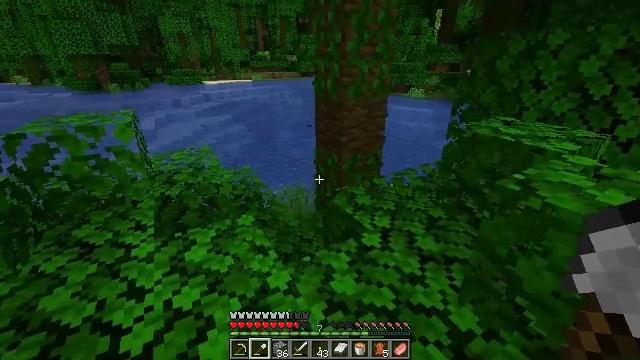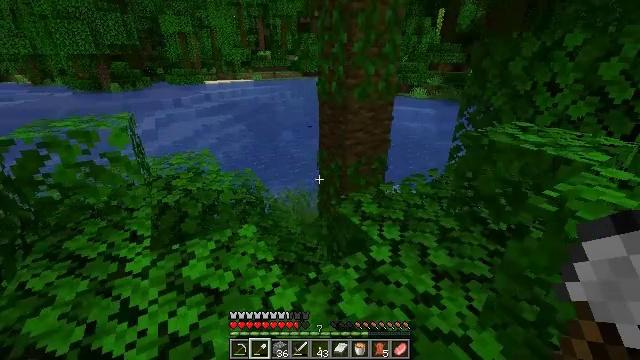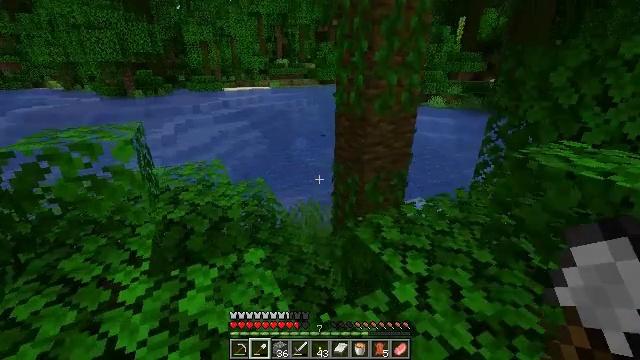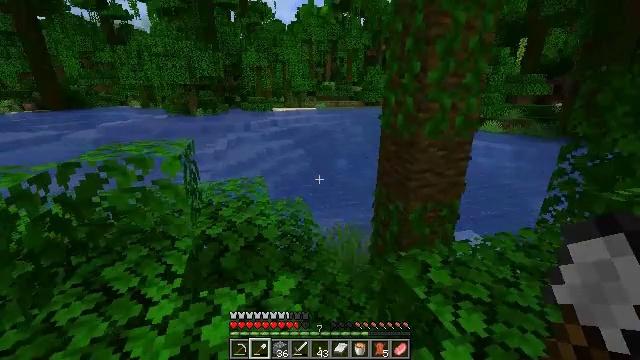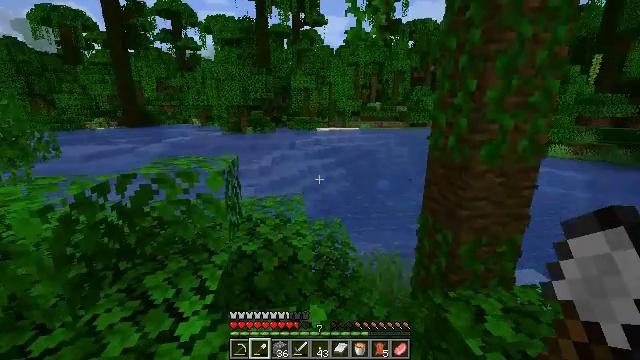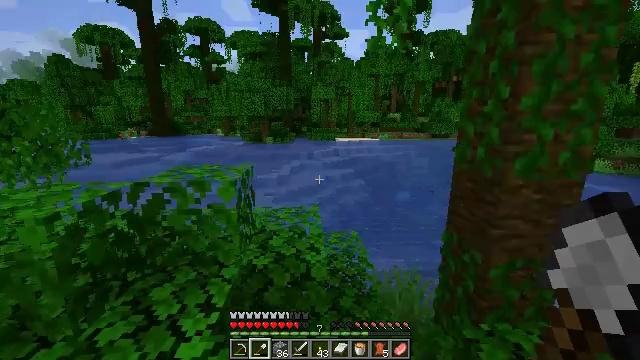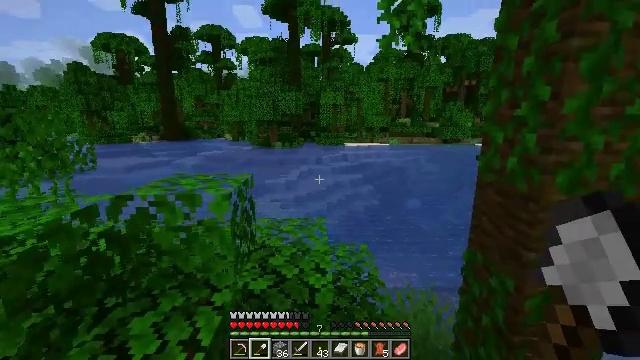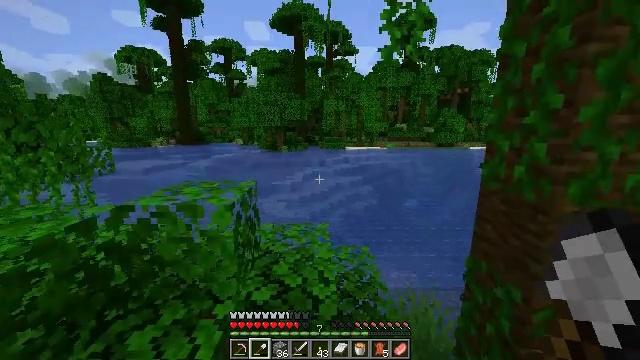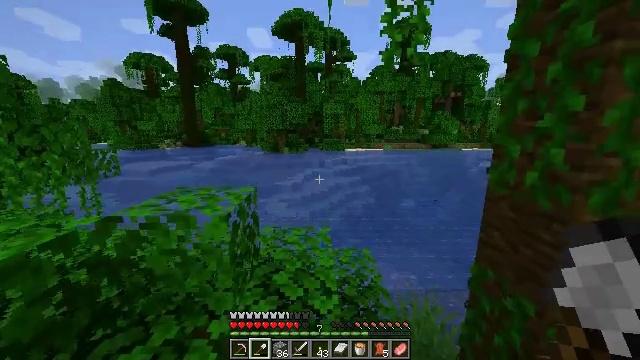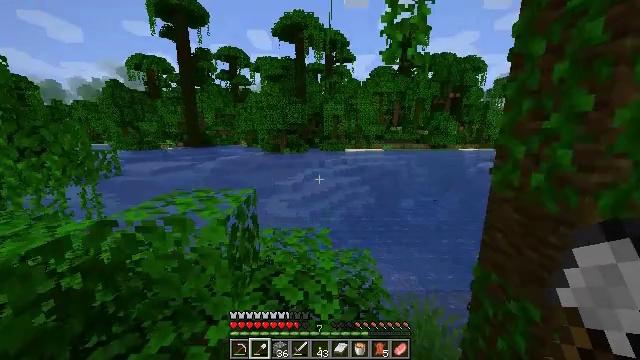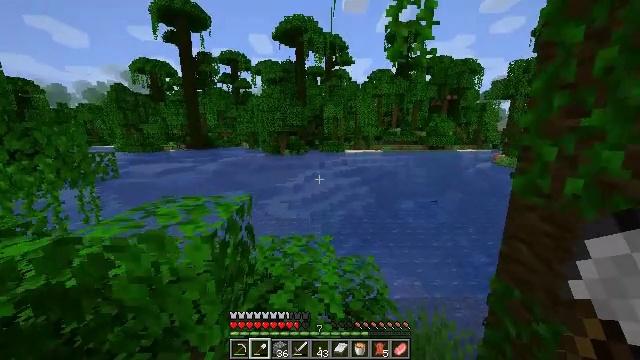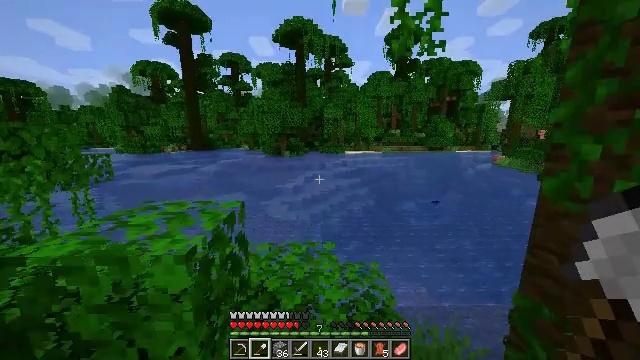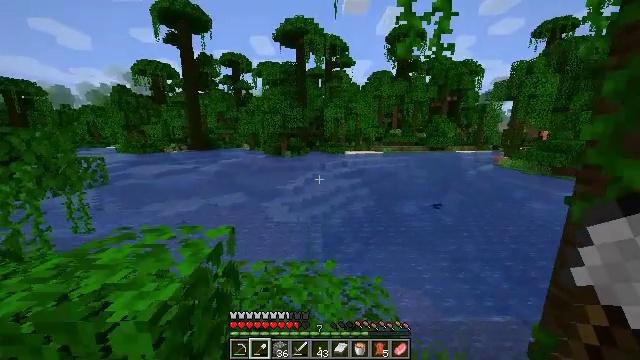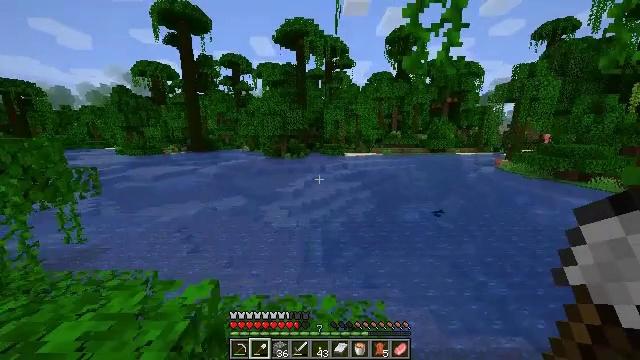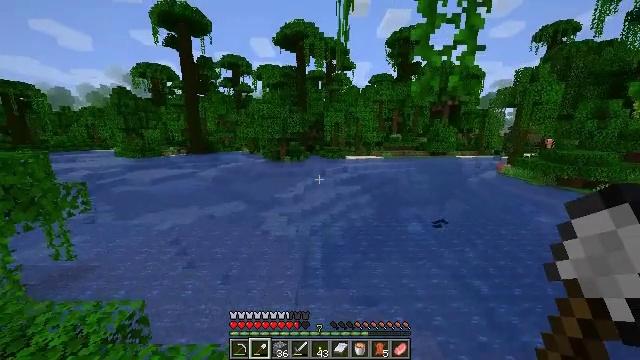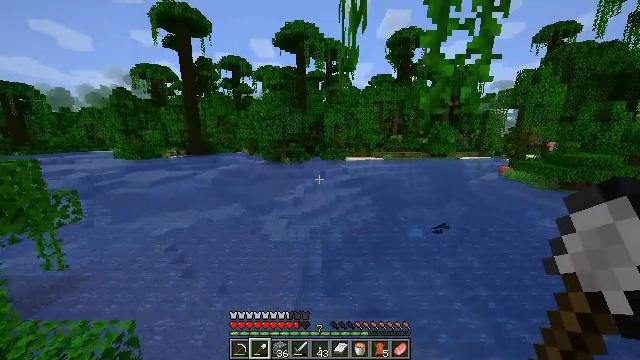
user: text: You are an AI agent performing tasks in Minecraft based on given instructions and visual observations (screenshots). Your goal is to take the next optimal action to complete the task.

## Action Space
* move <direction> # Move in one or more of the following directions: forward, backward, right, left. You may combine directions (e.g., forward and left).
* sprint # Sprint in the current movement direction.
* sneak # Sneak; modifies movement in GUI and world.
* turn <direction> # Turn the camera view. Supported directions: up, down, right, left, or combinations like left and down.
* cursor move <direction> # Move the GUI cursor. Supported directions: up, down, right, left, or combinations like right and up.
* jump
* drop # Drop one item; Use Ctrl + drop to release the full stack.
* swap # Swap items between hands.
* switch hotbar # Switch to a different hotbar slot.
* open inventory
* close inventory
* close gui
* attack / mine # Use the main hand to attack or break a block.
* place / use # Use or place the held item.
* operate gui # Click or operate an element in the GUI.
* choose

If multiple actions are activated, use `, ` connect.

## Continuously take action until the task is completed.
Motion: motion action
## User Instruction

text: Mine bamboo with your hand.
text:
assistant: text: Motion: move forward
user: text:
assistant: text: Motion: move forward, turn left and up
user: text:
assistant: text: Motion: move forward, turn left and up
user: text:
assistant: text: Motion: move forward, turn left and up
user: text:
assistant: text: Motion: move forward, turn left and up
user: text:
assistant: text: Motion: move forward, sprint, turn left and up
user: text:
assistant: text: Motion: move forward, sprint
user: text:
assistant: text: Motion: move forward, sprint
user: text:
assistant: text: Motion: move forward, sprint
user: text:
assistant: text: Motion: move forward, sprint
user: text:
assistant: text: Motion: move forward, sprint
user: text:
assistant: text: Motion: move forward, sprint, jump
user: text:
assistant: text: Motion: move forward, sprint, jump
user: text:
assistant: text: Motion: move forward, sprint, jump
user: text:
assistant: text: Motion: move forward, sprint, jump
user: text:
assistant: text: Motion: move forward, sprint, jump
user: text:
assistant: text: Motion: move forward, sprint, jump
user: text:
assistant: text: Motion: move forward, sprint, jump
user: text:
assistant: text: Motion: move forward, sprint
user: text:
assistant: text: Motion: move forward, sprint
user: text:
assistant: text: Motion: move forward, sprint
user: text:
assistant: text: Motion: move forward, sprint
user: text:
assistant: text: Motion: move forward, sprint
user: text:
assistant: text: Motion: move forward, sprint
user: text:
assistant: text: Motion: move forward, sprint
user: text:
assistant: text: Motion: move forward, sprint
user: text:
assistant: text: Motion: move forward, sprint, turn right
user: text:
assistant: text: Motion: move forward, sprint, turn right, jump
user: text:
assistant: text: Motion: move forward, sprint, turn right, jump
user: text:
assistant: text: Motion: move forward, sprint, jump